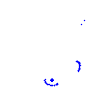
Particle: proton